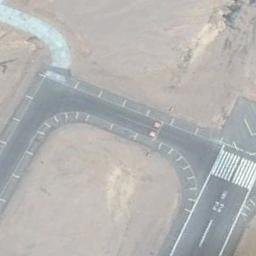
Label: runway